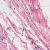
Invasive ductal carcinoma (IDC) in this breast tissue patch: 0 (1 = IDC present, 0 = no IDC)